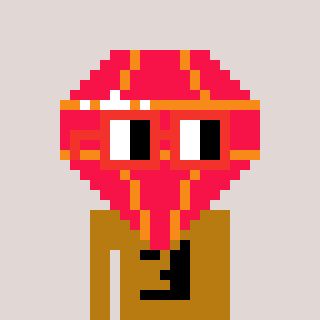
a pixel art character with square red glasses, a red diamond-shaped head and a gold-colored body on a warm background